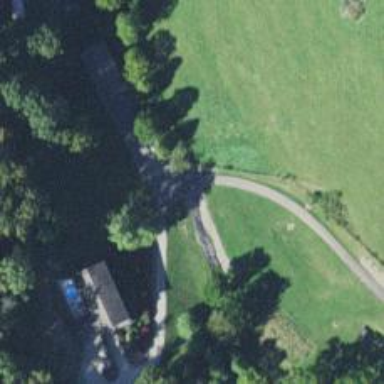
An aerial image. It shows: Culvert tunnel.